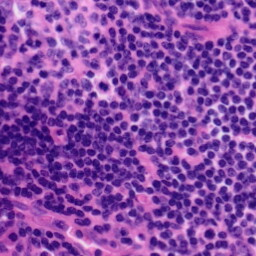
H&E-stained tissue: Tonsil